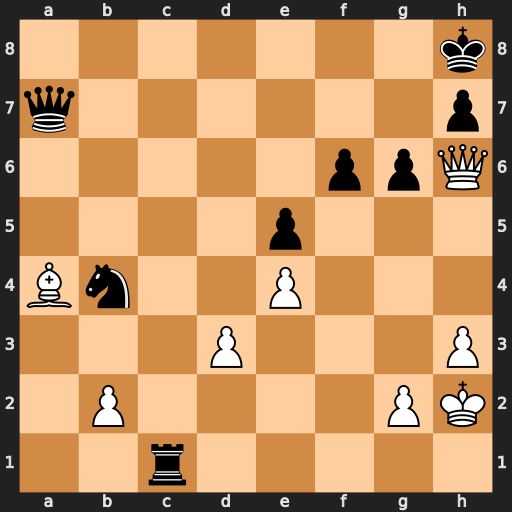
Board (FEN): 7k/q6p/5ppQ/4p3/Bn2P3/3P3P/1P4PK/2r5
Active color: w
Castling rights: -
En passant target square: -
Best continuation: Qf8#